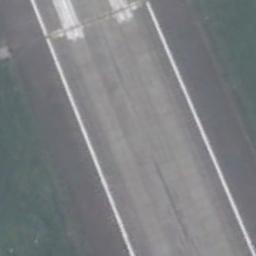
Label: runway